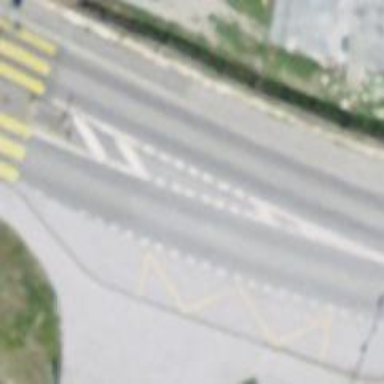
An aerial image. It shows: Public transport stop position.